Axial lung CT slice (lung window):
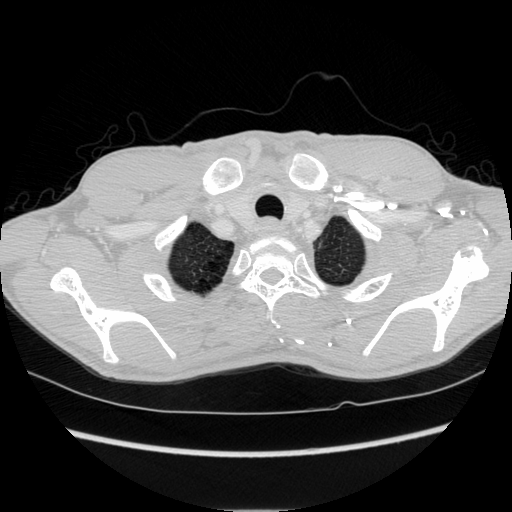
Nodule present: no